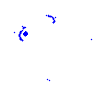
Particle: electron